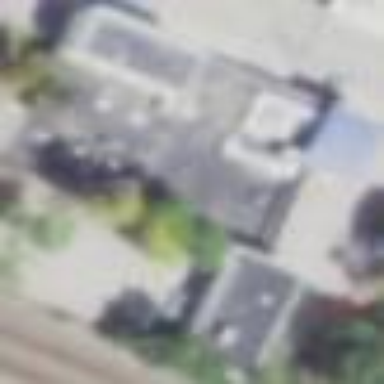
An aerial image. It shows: Commercial building.